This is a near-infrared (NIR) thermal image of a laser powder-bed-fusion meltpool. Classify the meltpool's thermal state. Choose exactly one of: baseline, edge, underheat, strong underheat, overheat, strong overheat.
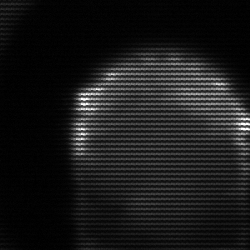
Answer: edge